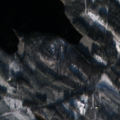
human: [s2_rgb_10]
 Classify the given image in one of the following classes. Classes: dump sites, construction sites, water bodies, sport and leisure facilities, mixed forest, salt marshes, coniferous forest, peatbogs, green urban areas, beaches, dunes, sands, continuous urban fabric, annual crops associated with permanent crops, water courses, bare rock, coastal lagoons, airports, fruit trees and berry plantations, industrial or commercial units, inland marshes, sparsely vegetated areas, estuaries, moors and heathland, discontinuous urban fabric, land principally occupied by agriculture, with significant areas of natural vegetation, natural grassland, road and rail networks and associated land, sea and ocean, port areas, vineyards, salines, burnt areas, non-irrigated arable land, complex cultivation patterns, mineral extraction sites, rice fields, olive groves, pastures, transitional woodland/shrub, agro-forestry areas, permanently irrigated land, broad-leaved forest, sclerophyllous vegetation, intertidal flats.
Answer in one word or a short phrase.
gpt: coniferous forest, mixed forest, transitional woodland/shrub, water bodies